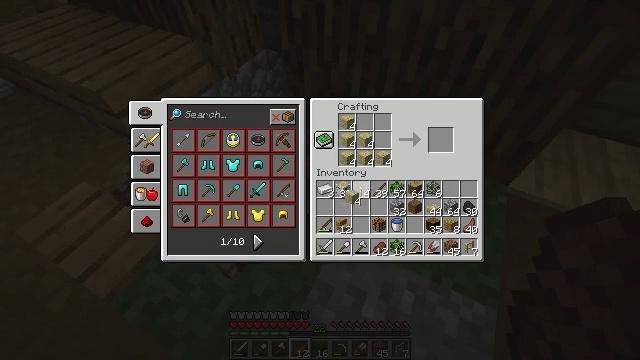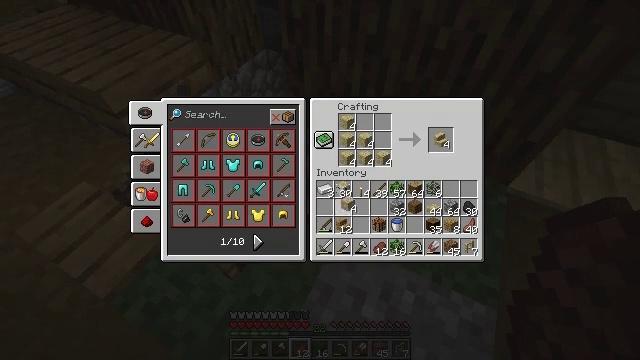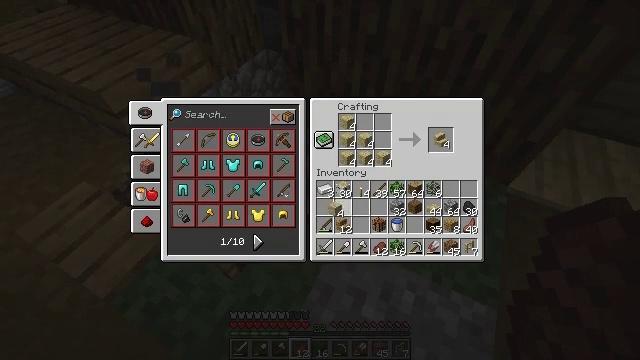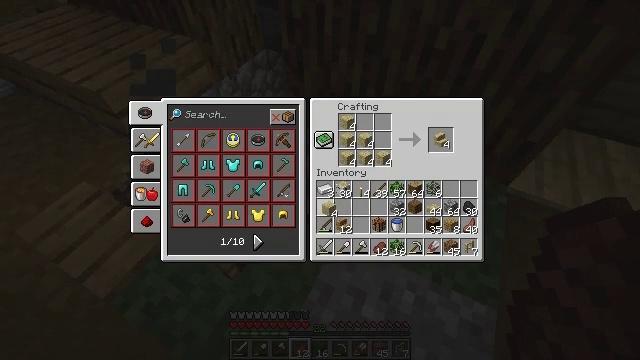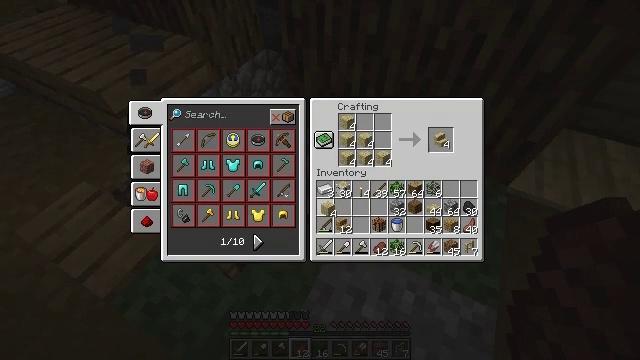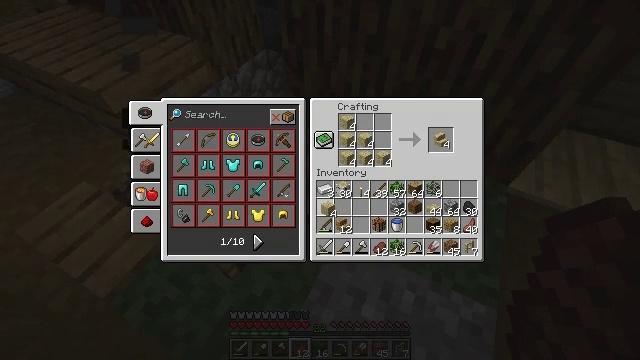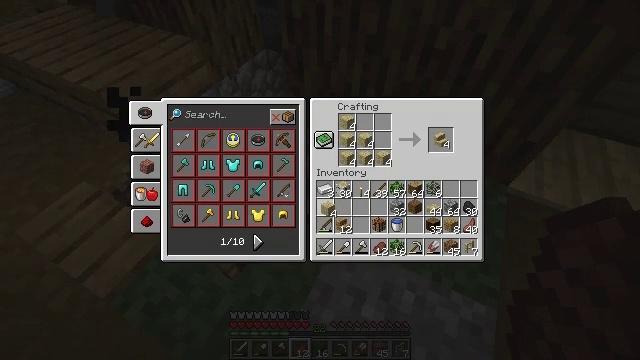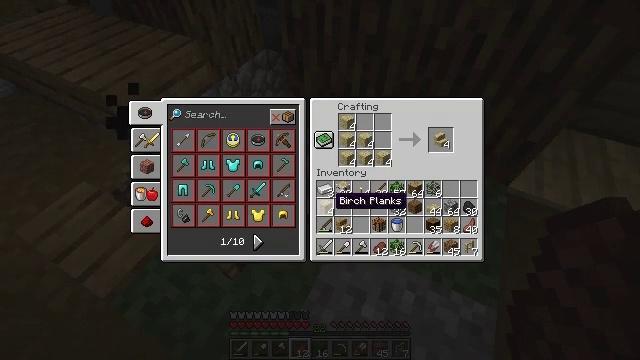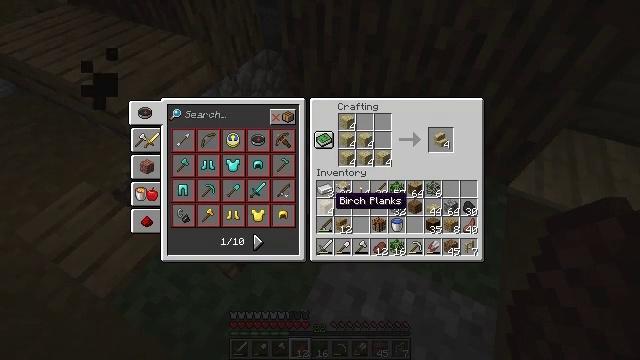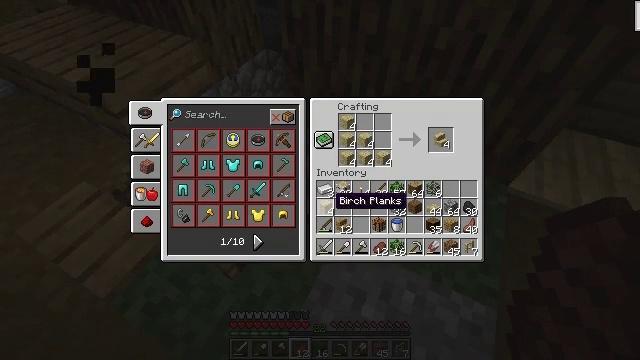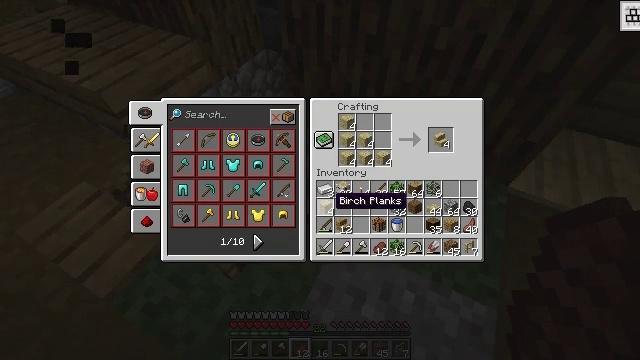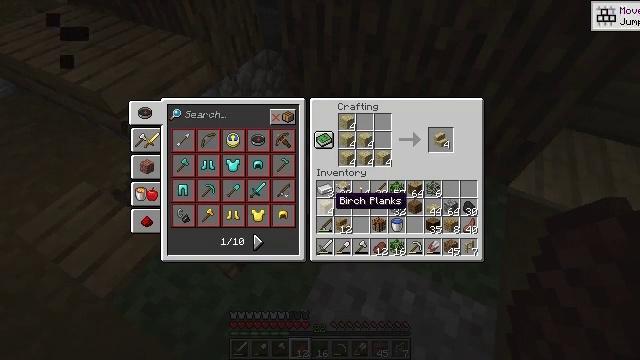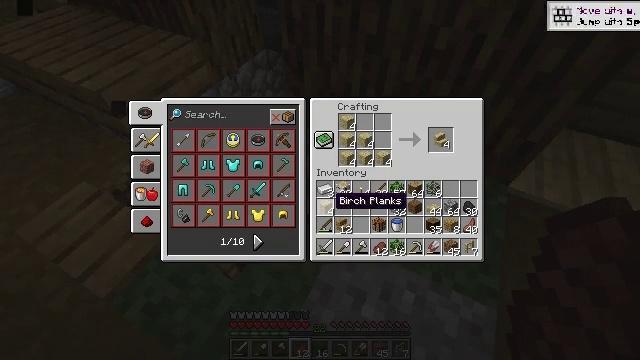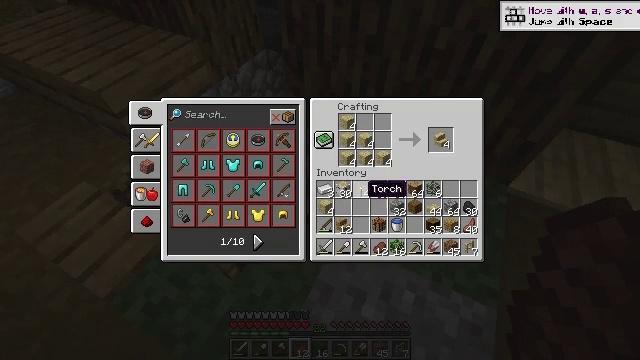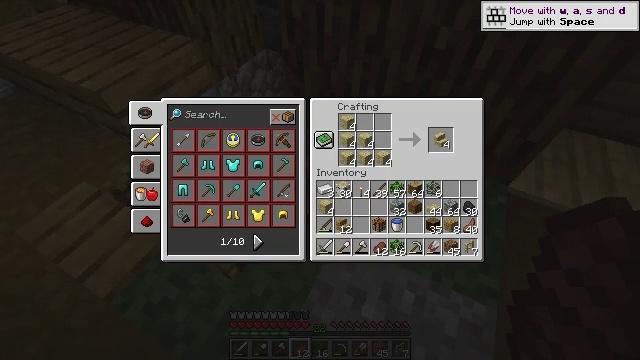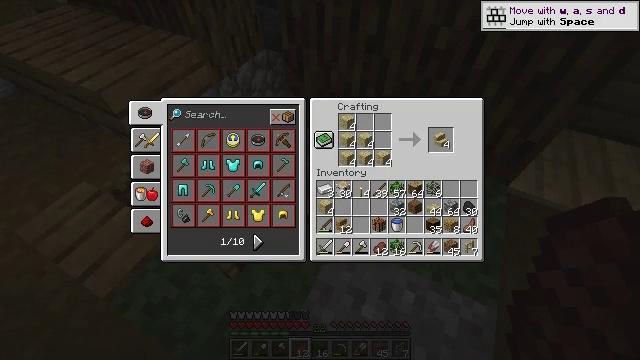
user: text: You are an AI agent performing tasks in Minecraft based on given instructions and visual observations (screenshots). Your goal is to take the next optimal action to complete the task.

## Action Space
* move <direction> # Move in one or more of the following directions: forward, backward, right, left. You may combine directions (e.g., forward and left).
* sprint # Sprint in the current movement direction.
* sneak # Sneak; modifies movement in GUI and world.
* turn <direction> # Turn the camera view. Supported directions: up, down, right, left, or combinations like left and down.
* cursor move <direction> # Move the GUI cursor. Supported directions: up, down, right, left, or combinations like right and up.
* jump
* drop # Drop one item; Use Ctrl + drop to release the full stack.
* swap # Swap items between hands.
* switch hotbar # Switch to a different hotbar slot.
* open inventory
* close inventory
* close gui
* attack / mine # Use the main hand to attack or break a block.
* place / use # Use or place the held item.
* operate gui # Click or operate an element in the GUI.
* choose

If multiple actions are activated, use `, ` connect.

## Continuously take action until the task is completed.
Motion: motion action
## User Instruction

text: Open the crafting table and craft birch stairs.
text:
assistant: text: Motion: cursor move down
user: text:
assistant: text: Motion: cursor move left
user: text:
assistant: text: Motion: no_op
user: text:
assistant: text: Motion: no_op
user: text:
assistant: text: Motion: operate gui
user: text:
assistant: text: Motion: operate gui
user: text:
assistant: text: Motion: no_op
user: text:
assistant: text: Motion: no_op
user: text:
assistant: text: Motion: no_op
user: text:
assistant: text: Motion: no_op
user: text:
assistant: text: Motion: no_op
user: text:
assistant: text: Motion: no_op
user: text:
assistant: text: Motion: cursor move right and up
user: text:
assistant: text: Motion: cursor move right and up
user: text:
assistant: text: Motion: cursor move right and up
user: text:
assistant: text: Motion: cursor move right and up
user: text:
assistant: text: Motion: cursor move right
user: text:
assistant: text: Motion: no_op
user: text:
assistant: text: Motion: no_op
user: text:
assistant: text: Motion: no_op
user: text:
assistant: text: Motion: no_op
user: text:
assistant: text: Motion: no_op
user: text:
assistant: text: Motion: operate gui
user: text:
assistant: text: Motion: operate gui
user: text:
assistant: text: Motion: no_op
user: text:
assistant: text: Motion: no_op
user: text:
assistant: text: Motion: no_op
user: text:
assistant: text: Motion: no_op
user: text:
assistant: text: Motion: no_op
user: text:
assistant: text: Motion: no_op